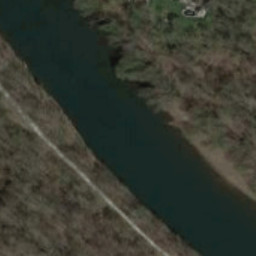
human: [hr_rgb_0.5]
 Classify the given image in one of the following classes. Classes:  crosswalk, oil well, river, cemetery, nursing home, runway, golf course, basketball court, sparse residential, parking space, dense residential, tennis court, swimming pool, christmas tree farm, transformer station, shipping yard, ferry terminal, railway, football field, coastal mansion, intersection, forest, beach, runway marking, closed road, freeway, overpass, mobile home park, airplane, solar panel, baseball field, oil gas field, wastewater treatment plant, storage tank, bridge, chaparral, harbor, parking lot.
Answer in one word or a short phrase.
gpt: river